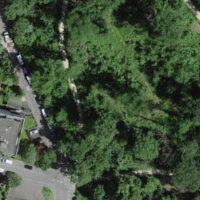
EUNIS habitat code: 55
Species observed at this site:
Allium ursinum